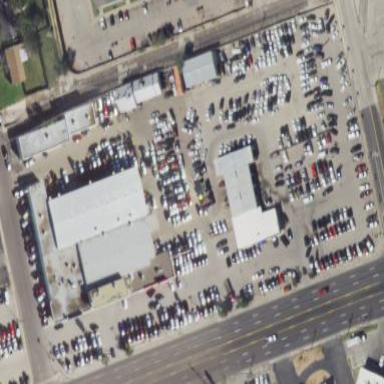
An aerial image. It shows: Car shop.